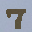
Label: 7